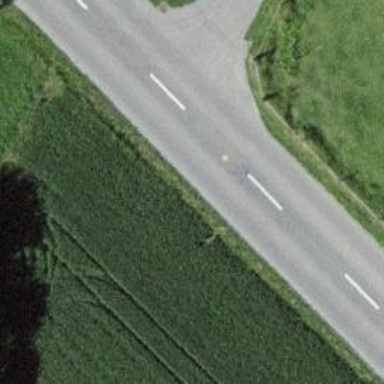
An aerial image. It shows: Asphalt road classified as tertiary.